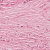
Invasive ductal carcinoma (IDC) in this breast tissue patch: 1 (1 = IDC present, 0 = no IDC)